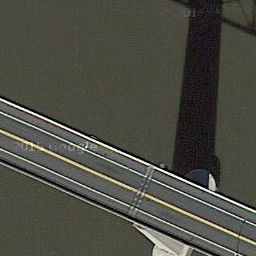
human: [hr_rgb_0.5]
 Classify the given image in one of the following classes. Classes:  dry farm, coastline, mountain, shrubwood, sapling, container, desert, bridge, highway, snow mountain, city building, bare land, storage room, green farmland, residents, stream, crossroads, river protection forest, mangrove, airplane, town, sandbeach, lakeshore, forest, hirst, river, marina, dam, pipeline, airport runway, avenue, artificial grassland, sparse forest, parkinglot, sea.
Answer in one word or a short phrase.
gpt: bridge